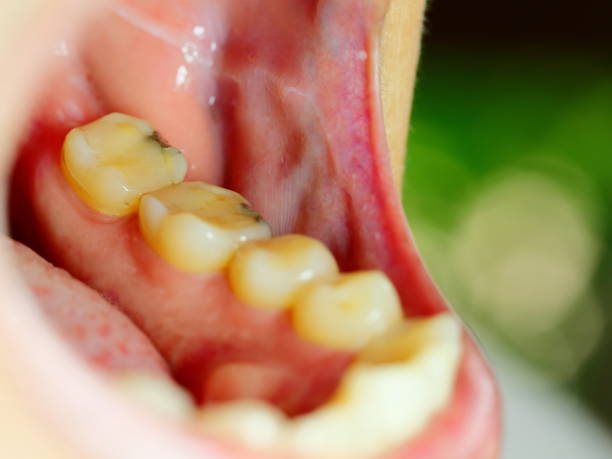
Condition: Caries